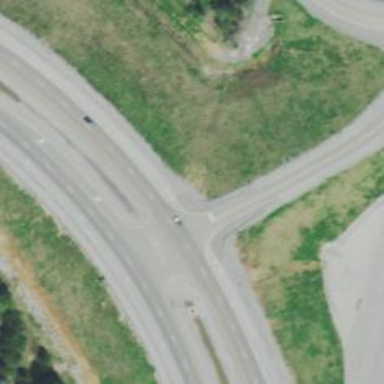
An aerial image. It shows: Trunk link highway.